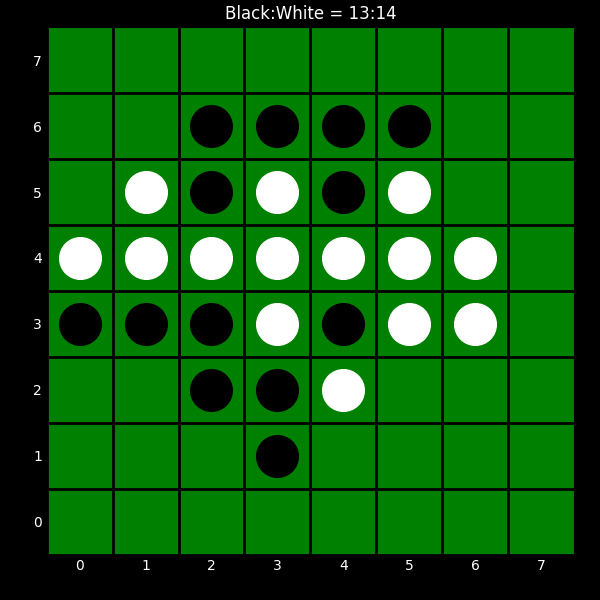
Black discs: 13
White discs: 14